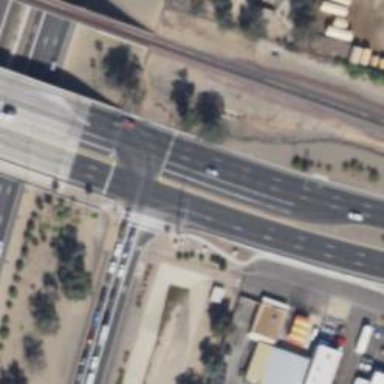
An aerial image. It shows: Solid stop line on the road marking.